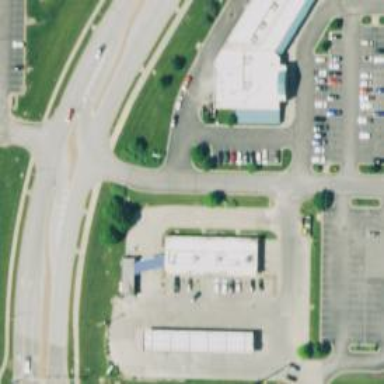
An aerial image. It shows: Convenience shop.